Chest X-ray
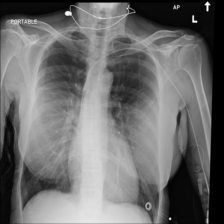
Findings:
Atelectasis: negative
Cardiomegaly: negative
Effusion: negative
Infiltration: negative
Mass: negative
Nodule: negative
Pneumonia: negative
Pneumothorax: negative
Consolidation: negative
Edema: negative
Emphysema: negative
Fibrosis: negative
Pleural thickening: negative
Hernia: negative